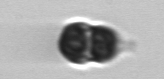
Label: Mesodinium